Aerial crown-view tile of a tropical tree (Barro Colorado Island, Panama), acquired 20250124:
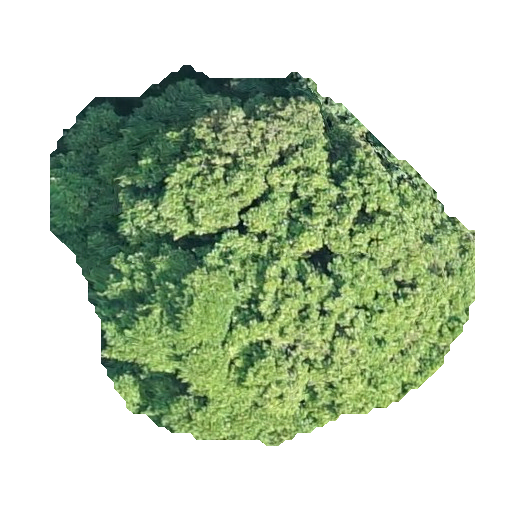
Species: Prioria copaifera
GBIF accepted scientific name: Prioria copaifera
Crown area: 174.653 m²